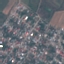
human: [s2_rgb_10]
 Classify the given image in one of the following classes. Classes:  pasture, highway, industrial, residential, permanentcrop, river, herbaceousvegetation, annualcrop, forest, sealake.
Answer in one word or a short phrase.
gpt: Residential